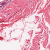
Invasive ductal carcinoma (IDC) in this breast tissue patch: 0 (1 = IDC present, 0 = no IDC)